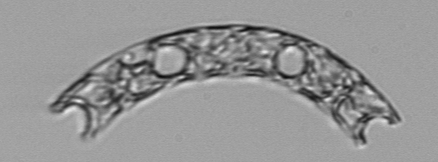
Label: Eucampia